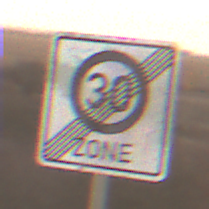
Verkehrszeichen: EndeZone30
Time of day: SunriseSunset
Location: Outdoor (Nature)
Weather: PartlyCloudy
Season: NotSpecified
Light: Natural